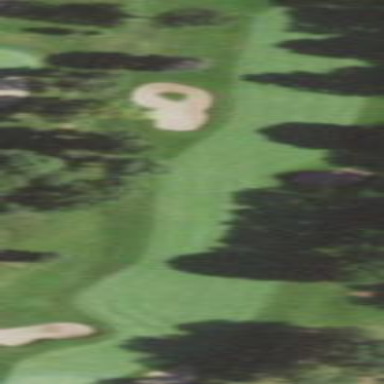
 part of golf course fairway. It is used for the sport of golf."